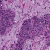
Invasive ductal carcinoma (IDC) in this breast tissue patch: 1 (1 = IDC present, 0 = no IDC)